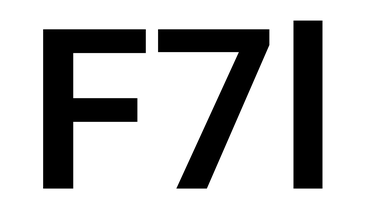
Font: Roboto_SemiBold